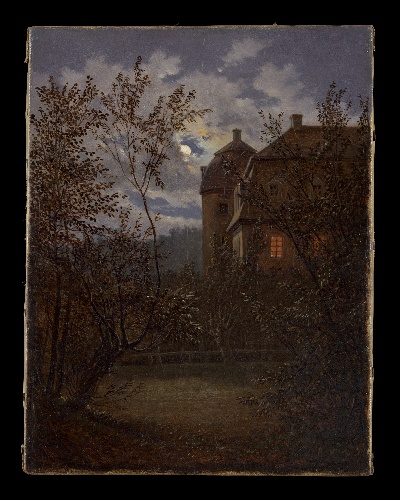
Title: Schloss Milkel in Moonlight
Artist: Carl Gustav Carus
Artist bio: German, Leipzig 1789–1869 Dresden
Date: ca. 1833–35
Object type: Painting
Classification: Paintings
Medium: Oil on canvas
Dimensions: 11 1/4 × 8 1/2 in. (28.5 × 21.5 cm)
Department: European Paintings
Credit line: Purchase, Fern and George Wachter Gift, 2018
Accession year: 2018
Repository: Metropolitan Museum of Art, New York, NY
Tags: Houses|Gardens|Night